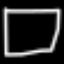
Label: square